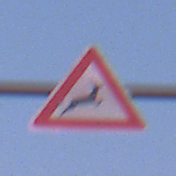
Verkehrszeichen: WildwechselLinks
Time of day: SunriseSunset
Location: Outdoor (Nature)
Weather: Clear
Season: NotSpecified
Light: Natural